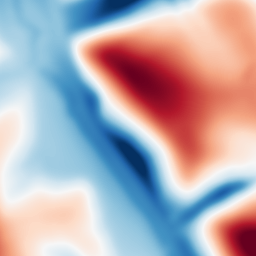
Category: multiscale
Decomposition family: dog
Decomposition parameters: sigma_low: 5
sigma_high: 50
Upsampling method: edge_directed
Upsampling parameters: scale: 4
Upsampling scale: 4